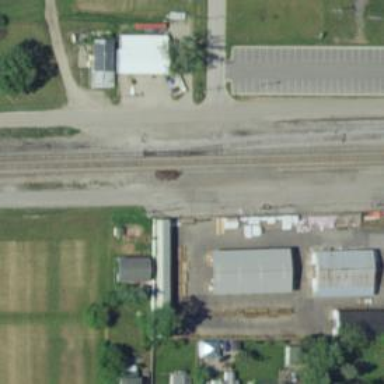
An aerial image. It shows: Railway siding for service.